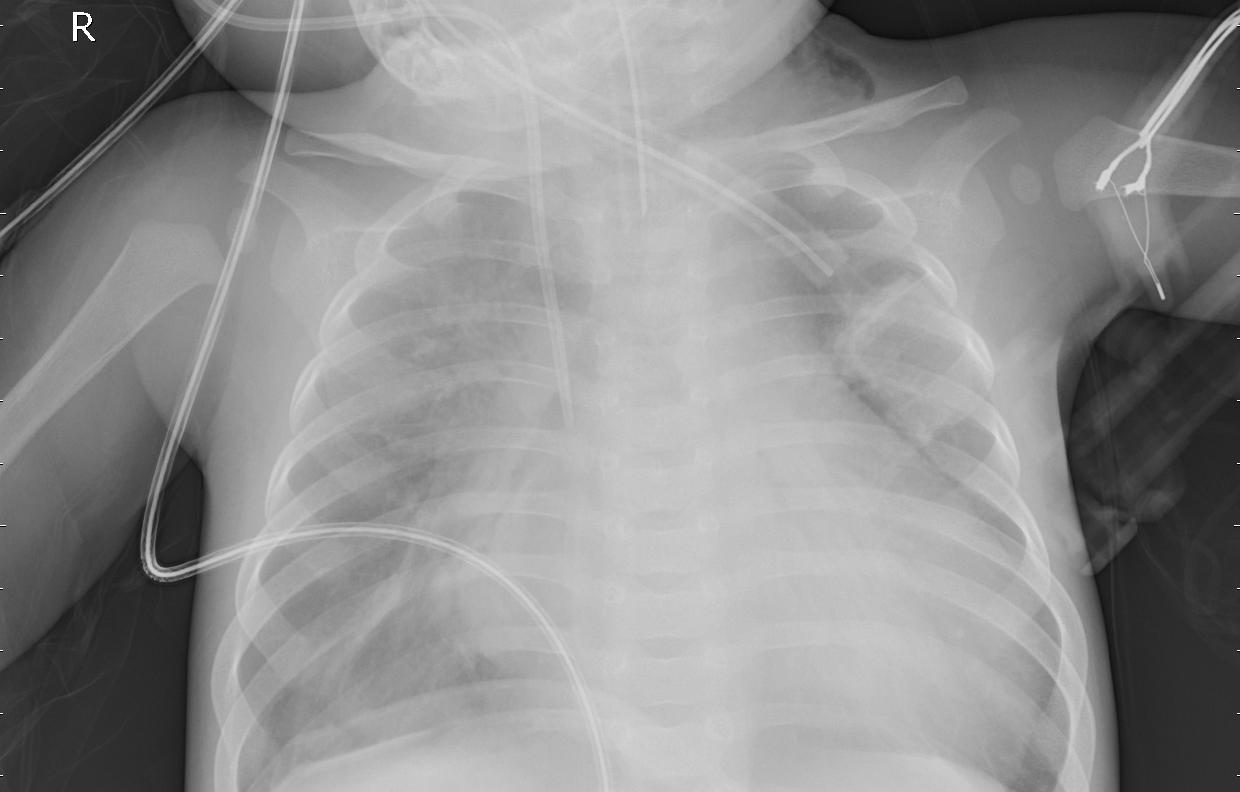
Diagnosis: PNEUMONIA